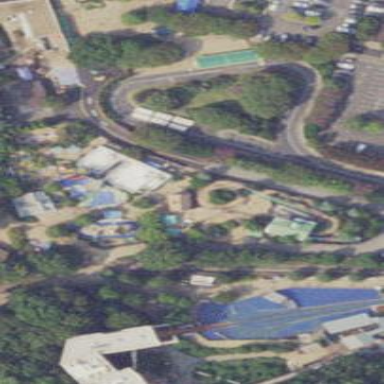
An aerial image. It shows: Attraction spot for tourism.